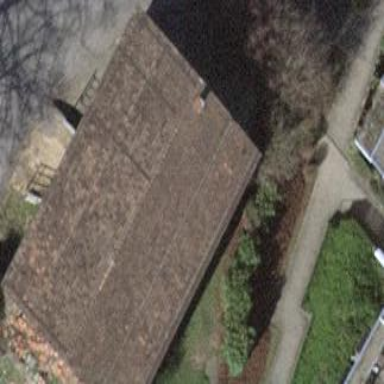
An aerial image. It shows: Brown farm auxiliary building with gabled roof.